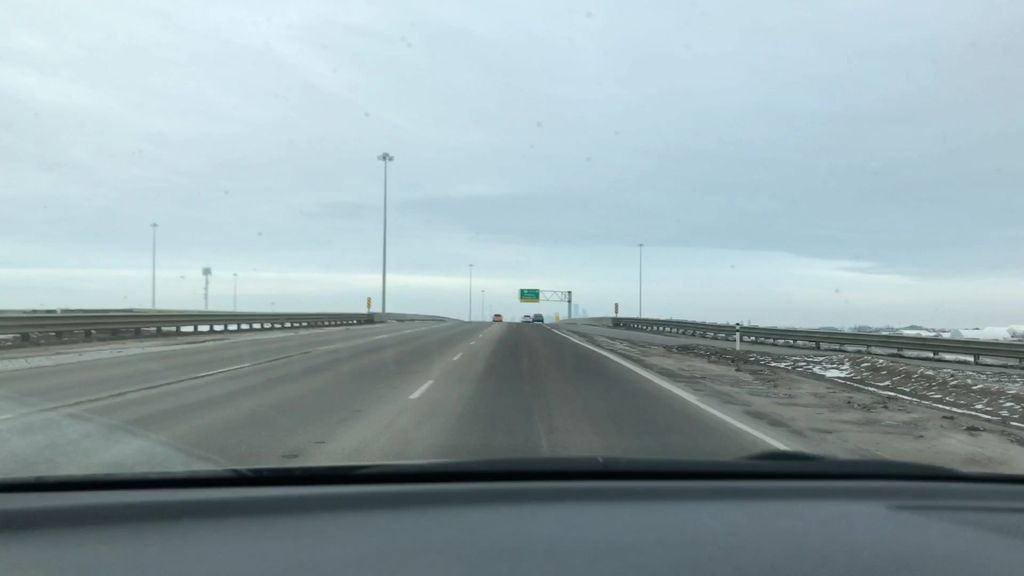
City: edmonton